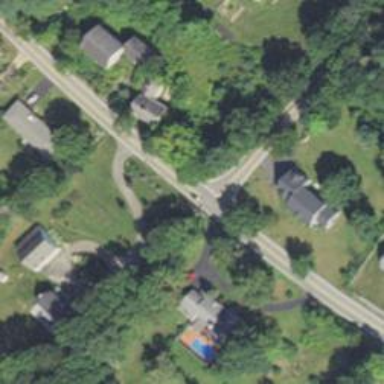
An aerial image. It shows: Road with stop sign.